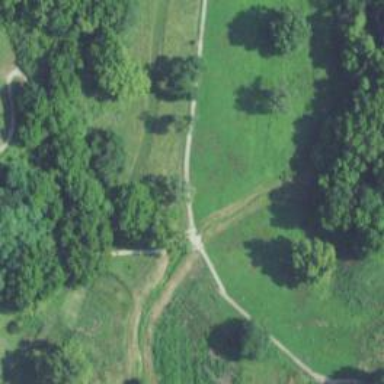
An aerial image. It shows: Path designated for golf carts.